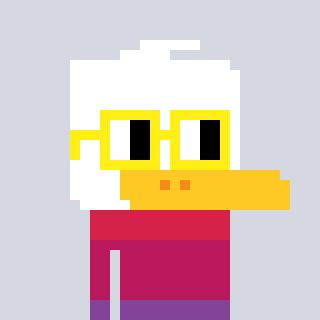
a pixel art character with square yellow glasses, a duck-shaped head and a green-colored body on a cool background